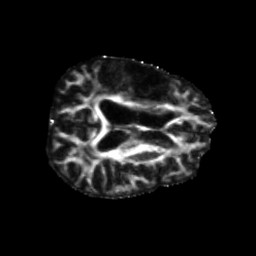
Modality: FA
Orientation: axial
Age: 58
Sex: male
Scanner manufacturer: siemens
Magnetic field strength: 3 T
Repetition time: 5.25 s
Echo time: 0.08 s